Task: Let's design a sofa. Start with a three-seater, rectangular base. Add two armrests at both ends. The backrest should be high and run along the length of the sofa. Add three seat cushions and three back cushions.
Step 465:
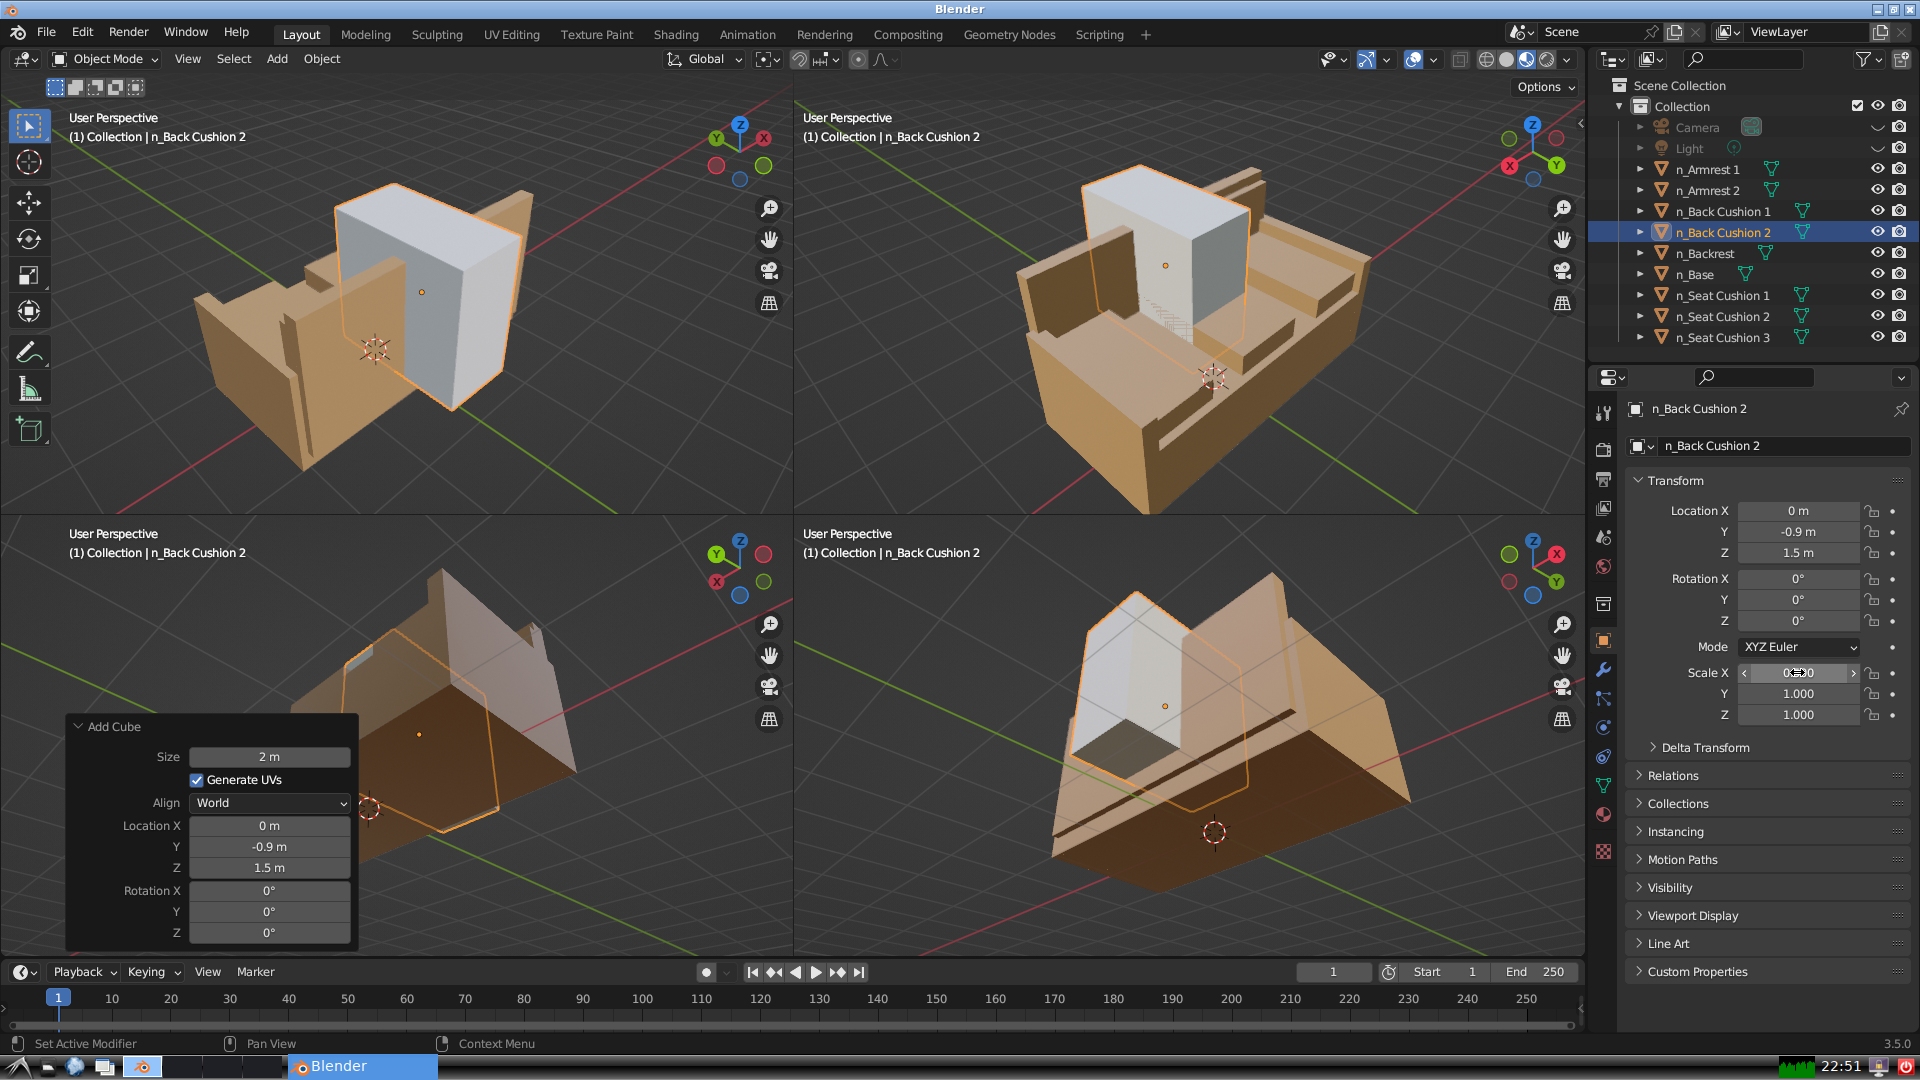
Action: {"mouse_move": [1797, 693]}